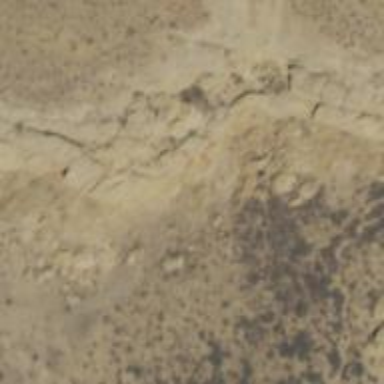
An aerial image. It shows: Natural cliff.